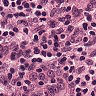
Metastatic tissue present: no